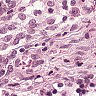
Metastatic tissue present: no